Interaction volume radius: 5 \u00c5
Interaction volume height: 25 \u00c5
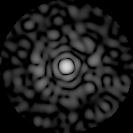
Disorder parameter: 0.8767